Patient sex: M
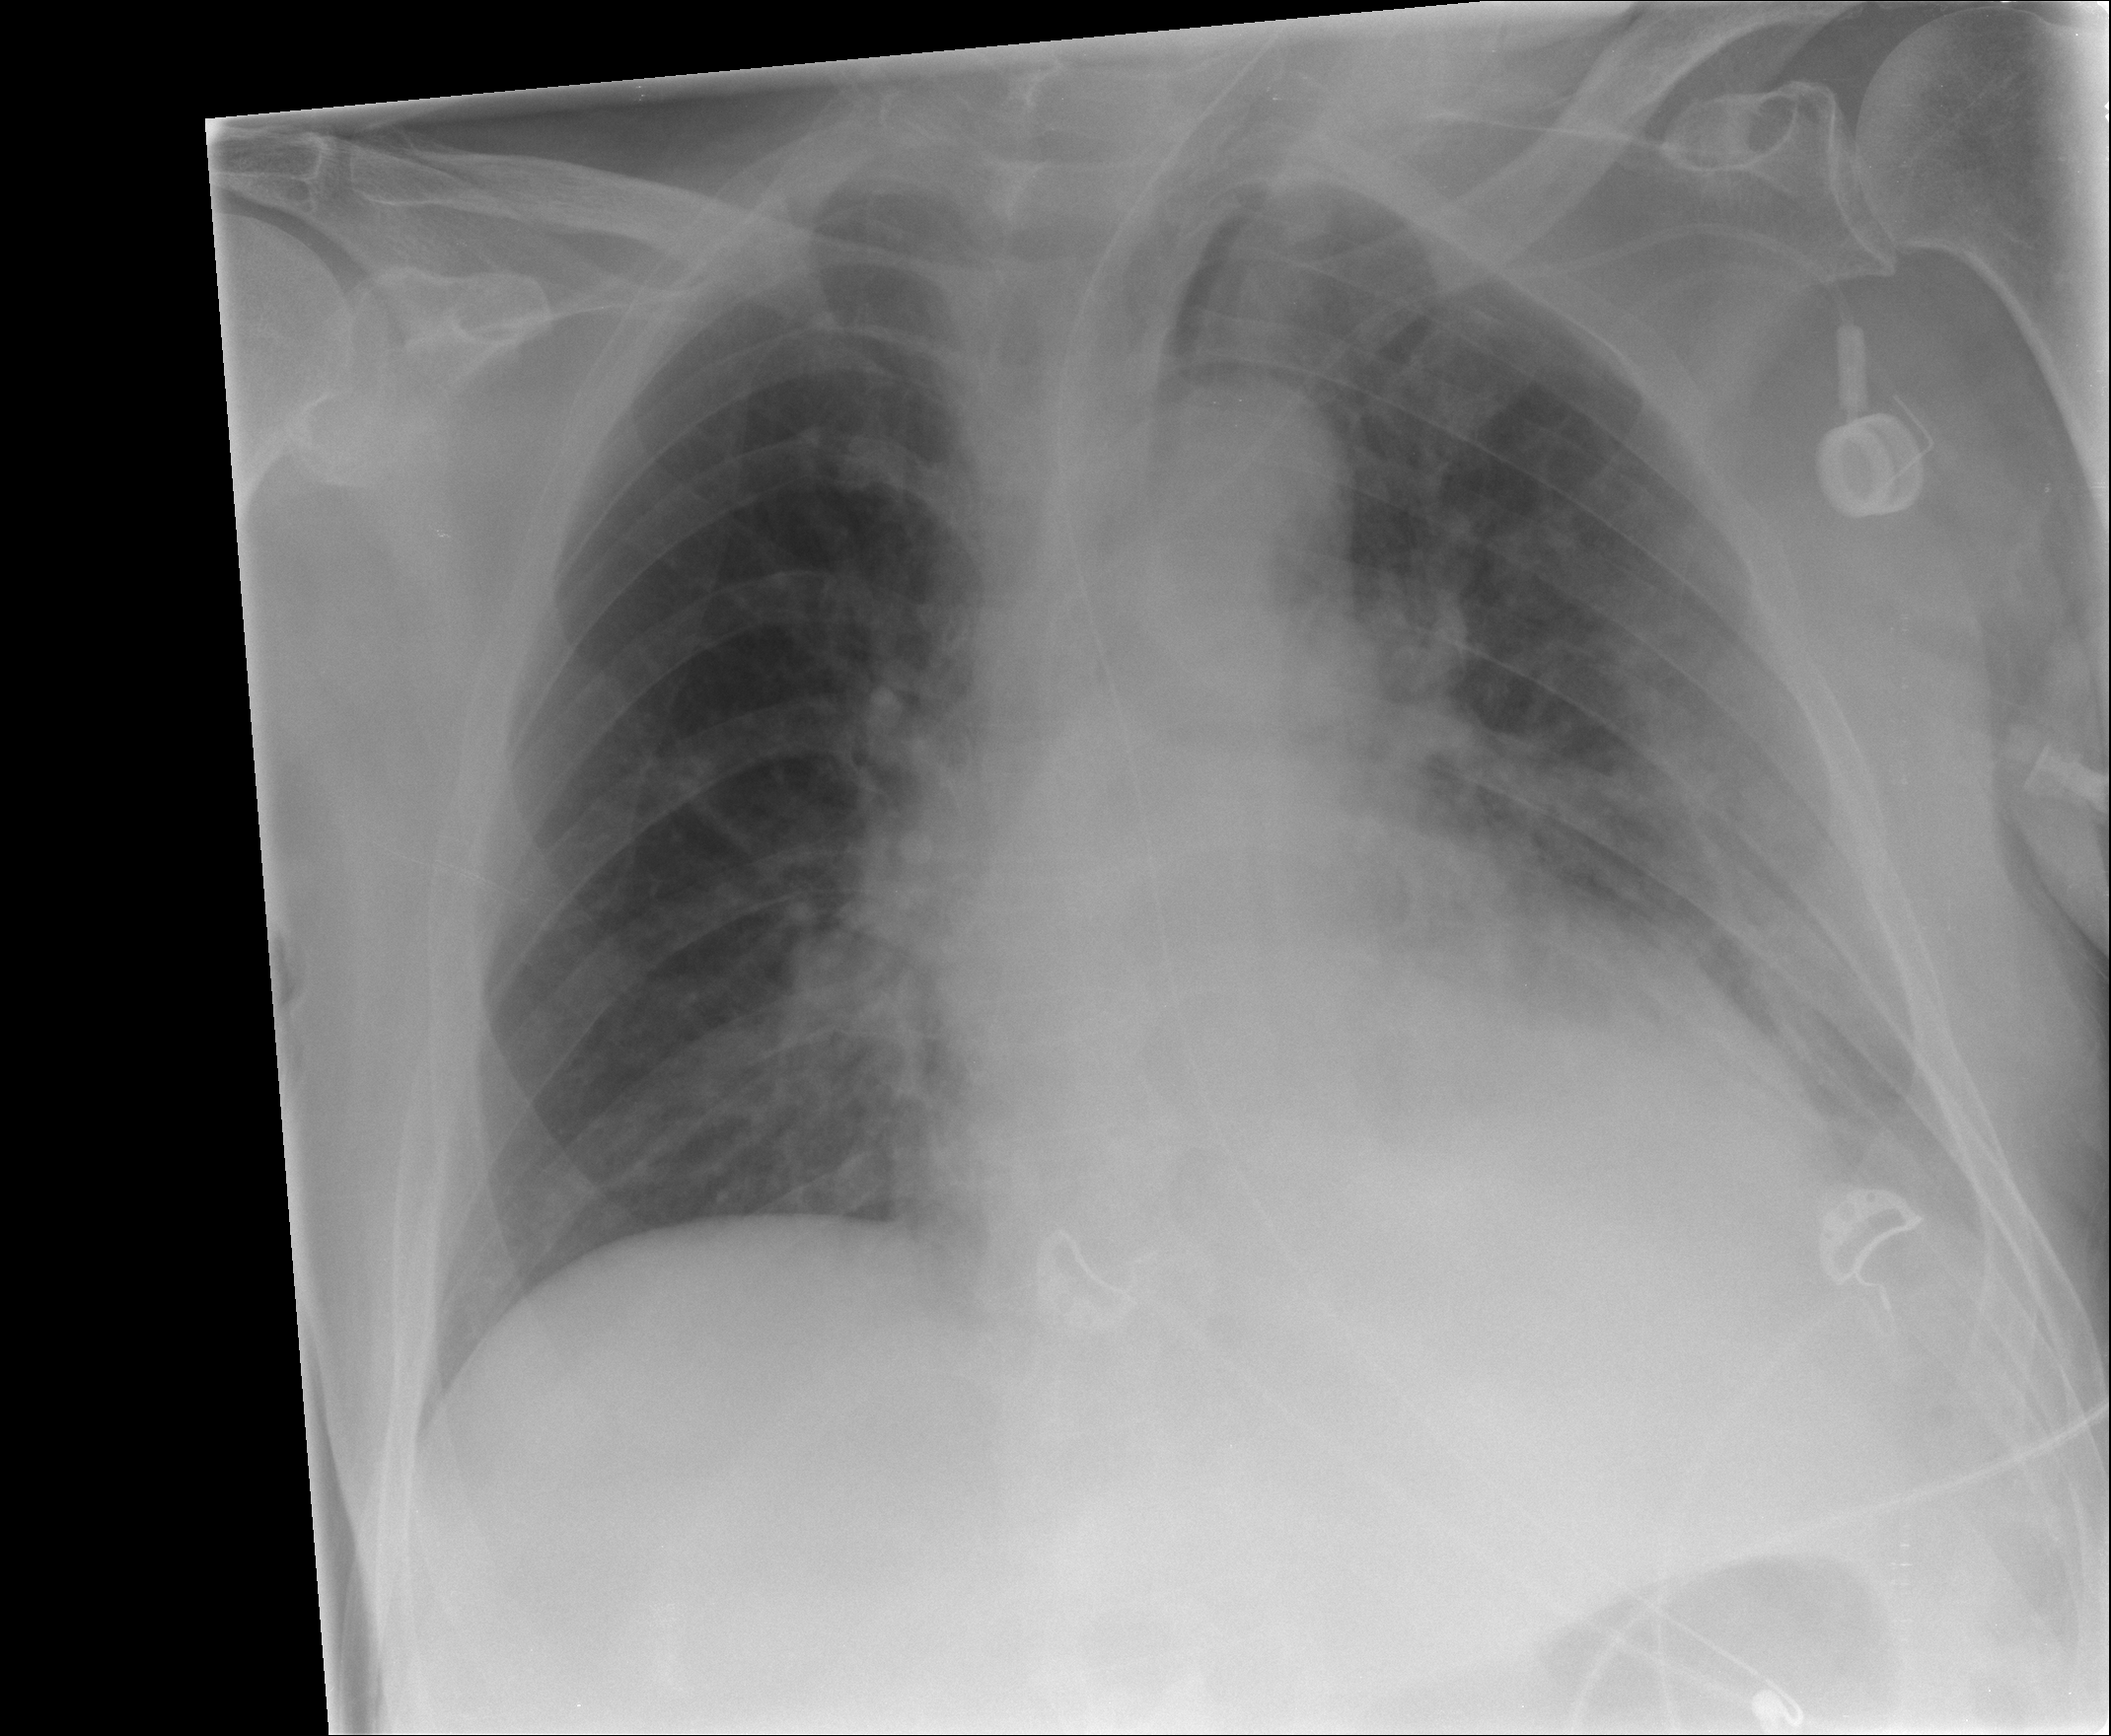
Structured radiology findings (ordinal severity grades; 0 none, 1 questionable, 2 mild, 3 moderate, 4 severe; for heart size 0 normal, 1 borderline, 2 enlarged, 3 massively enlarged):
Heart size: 2
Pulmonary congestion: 0
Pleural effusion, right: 0
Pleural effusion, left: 2
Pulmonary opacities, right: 0
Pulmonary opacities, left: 0
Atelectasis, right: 0
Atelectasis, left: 2